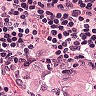
Metastatic tissue present: yes